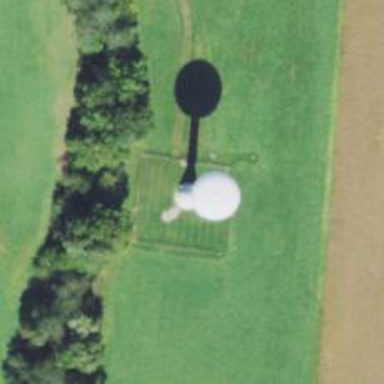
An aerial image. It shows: Water tower that is man-made.